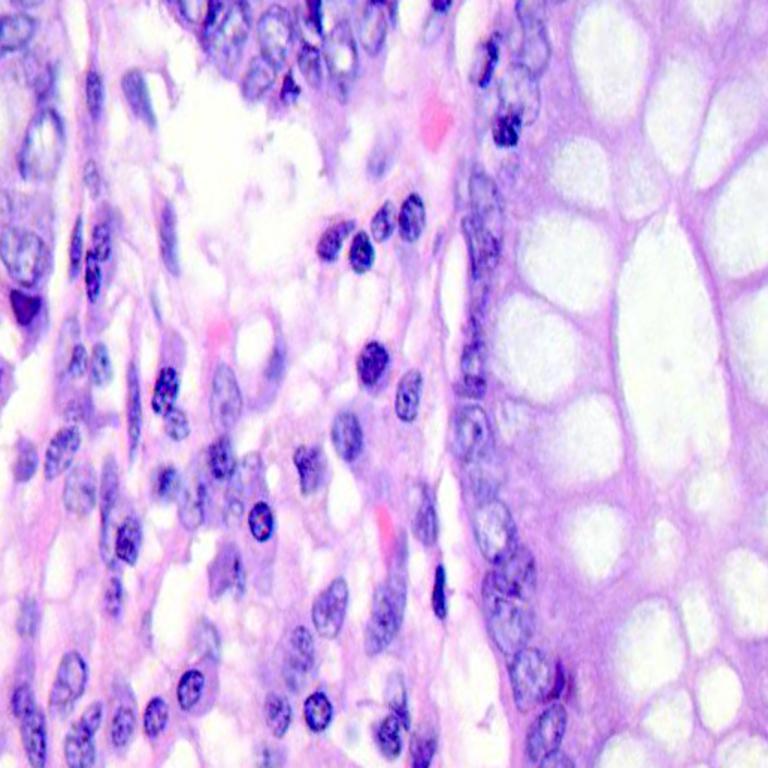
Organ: colon
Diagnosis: benign